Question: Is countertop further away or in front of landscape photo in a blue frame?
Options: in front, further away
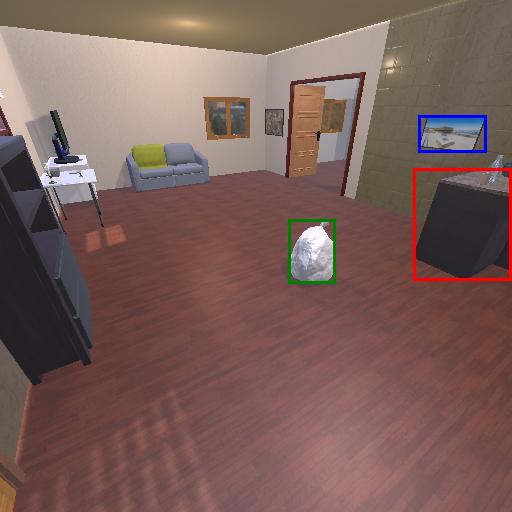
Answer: in front